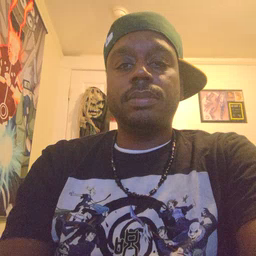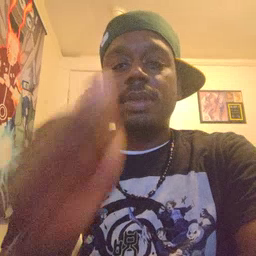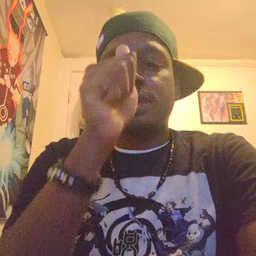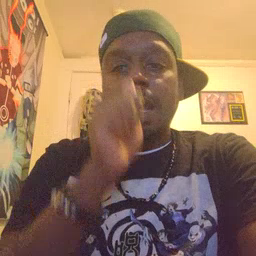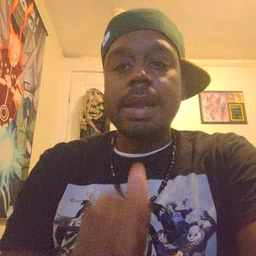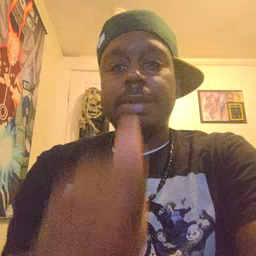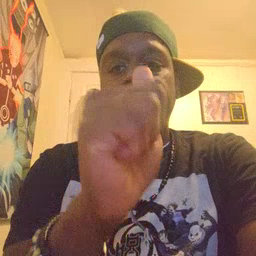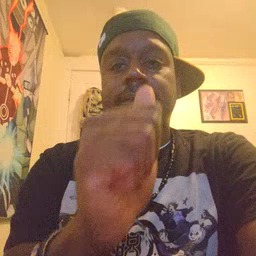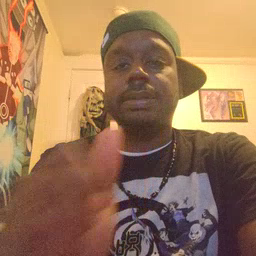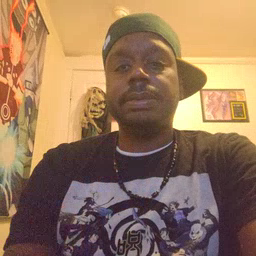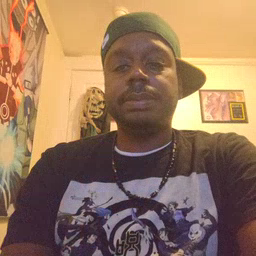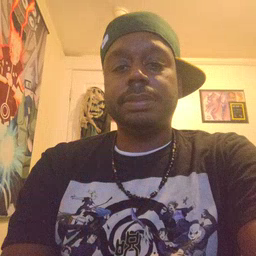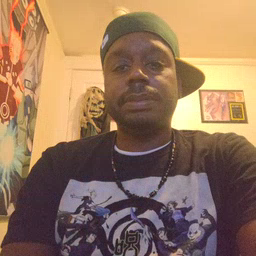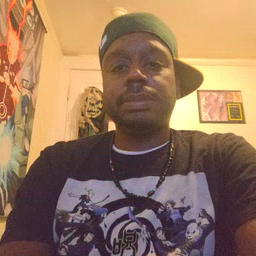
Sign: hide